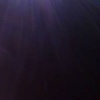
Label: space